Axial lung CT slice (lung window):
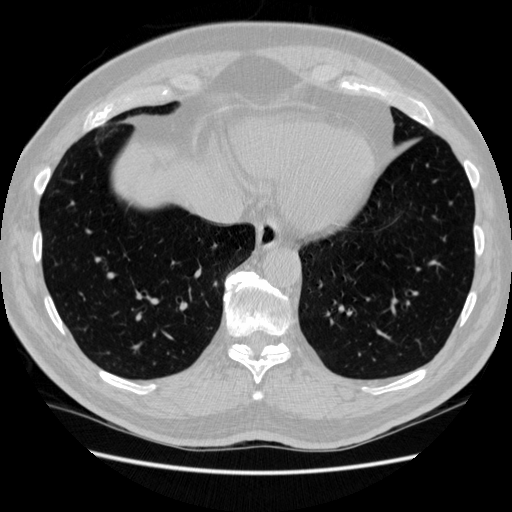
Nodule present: no